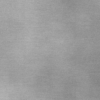
Label: dusty